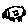
Label: car